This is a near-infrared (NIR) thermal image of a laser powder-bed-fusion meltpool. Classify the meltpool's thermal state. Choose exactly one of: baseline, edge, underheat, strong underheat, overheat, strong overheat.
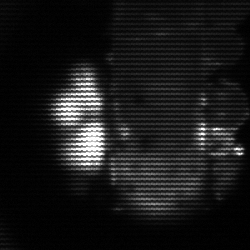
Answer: strong underheat